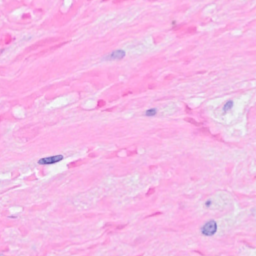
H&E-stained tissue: Breast